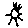
Label: sun